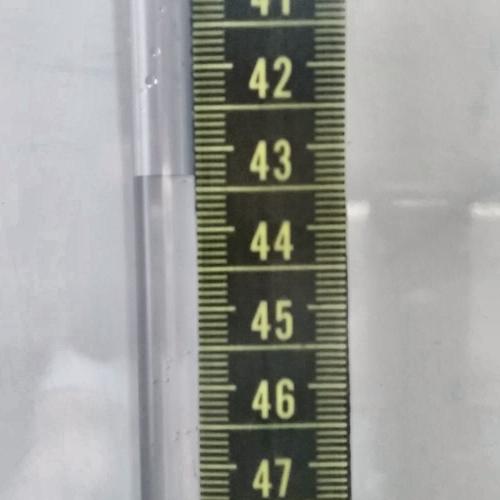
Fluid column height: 43.3 cm